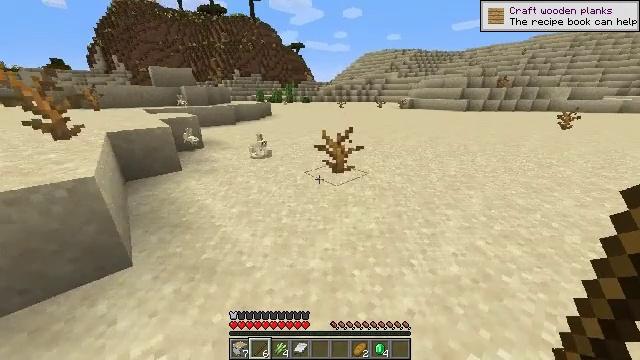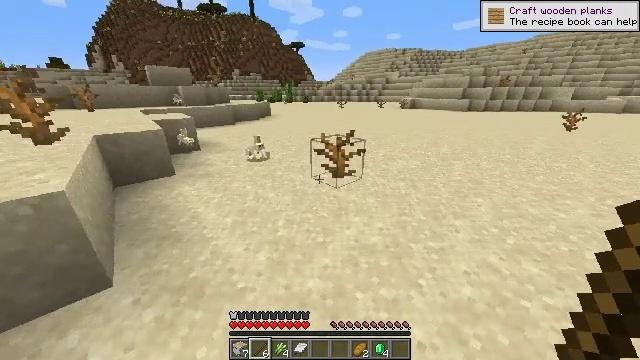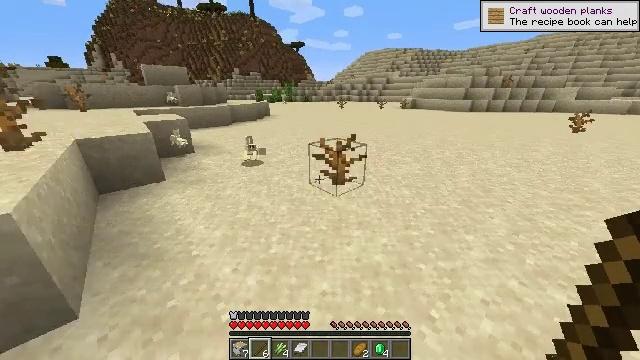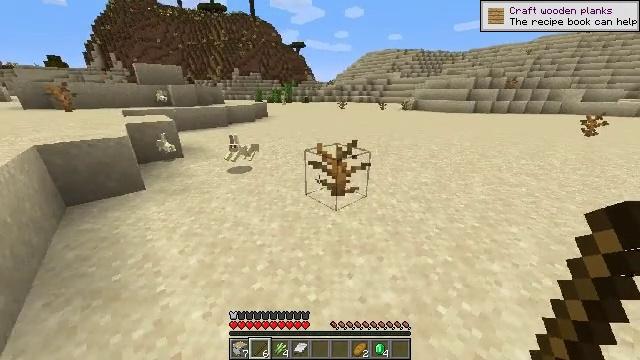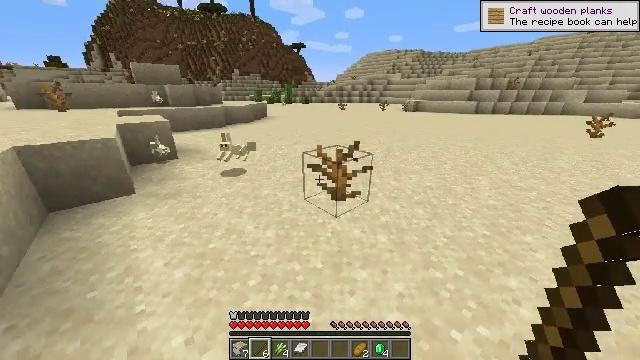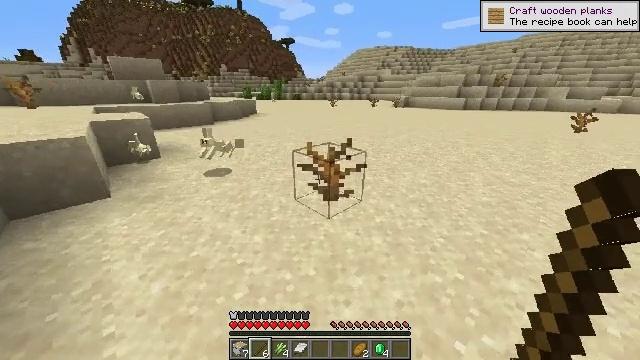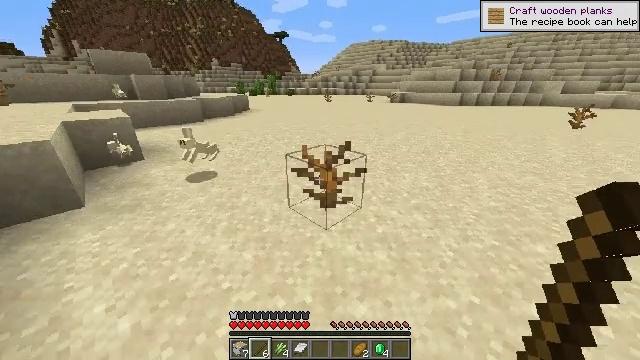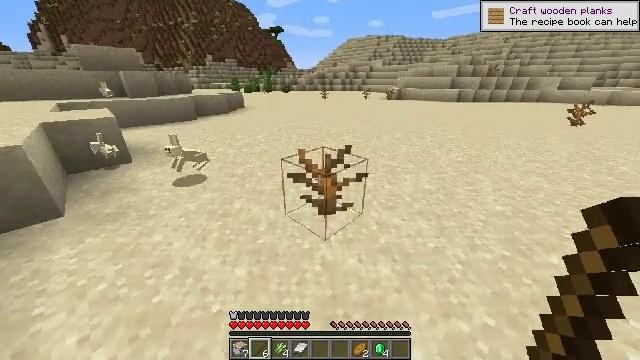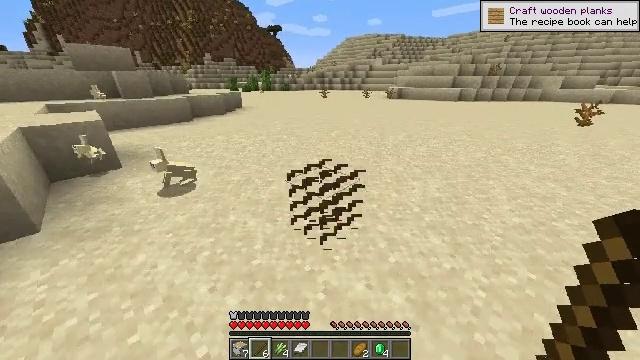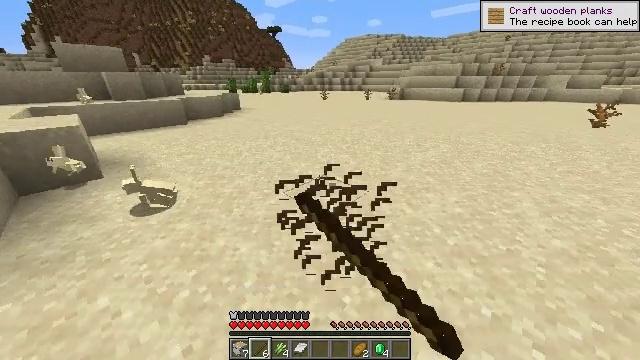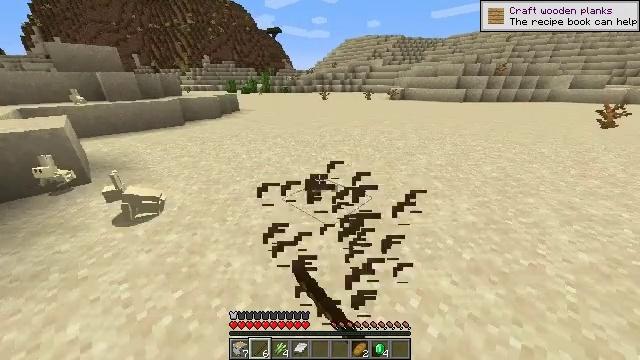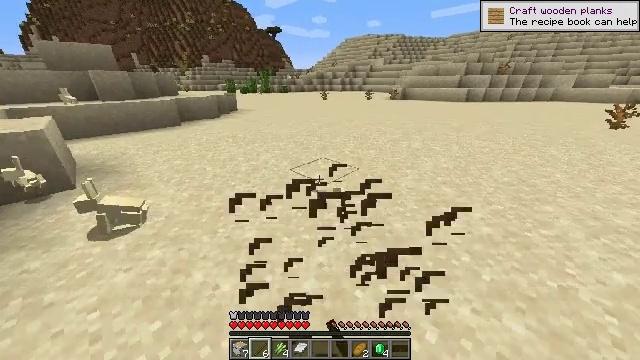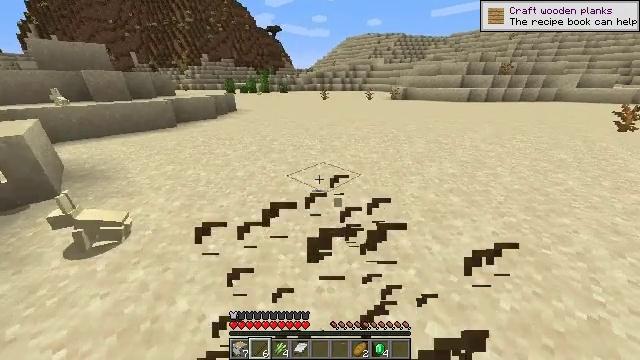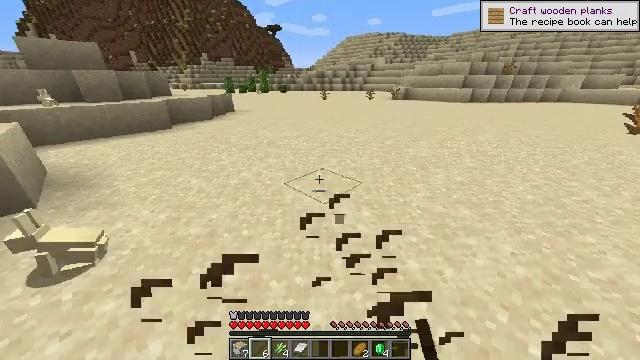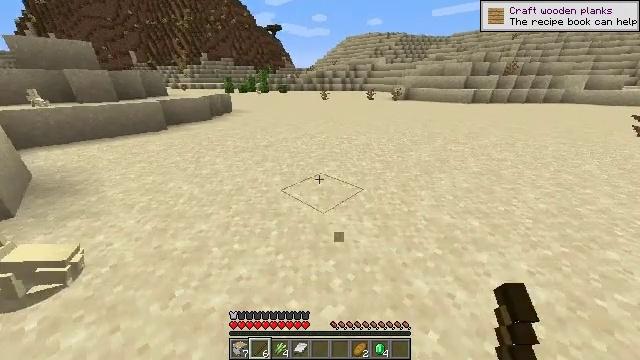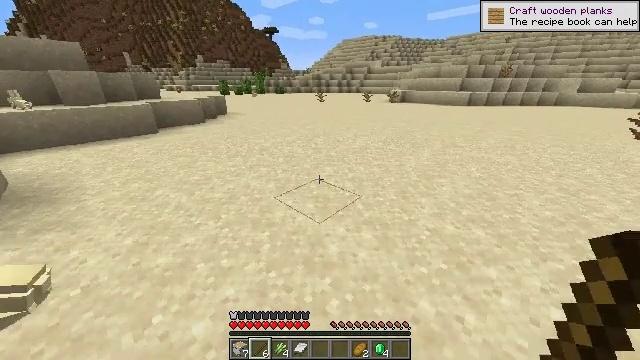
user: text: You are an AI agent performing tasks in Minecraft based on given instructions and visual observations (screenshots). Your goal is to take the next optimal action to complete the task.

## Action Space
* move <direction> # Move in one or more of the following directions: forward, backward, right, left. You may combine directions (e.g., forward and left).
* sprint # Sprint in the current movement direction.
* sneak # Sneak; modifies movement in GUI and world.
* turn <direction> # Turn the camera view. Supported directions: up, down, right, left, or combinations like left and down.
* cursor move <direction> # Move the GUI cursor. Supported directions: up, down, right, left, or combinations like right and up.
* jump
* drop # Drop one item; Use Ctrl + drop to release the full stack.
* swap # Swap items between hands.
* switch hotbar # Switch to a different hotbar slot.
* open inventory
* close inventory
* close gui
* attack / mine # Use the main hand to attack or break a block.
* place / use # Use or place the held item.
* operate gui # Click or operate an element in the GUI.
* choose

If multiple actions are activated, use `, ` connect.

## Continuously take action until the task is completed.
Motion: motion action
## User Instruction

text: Gather a dead bush.
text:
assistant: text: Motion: move forward
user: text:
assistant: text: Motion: move forward
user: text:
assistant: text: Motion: move forward
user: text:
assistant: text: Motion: move forward
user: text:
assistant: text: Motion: move forward, turn right
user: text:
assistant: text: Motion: move forward, turn right
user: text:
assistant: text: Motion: move forward
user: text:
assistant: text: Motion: move forward, attack / mine
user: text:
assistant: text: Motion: move forward, attack / mine
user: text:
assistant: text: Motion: move forward
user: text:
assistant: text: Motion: move forward
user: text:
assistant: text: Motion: move forward
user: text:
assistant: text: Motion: move forward
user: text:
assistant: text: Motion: move forward
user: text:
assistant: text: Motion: move forward
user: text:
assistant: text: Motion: move forward, turn right
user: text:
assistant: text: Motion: move forward, turn right
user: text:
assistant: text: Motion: move forward, turn right
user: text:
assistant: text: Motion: move forward
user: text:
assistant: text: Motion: move forward
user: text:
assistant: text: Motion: move forward
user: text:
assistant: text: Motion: move forward
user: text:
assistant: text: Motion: move forward
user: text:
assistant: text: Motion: move forward
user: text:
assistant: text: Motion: move forward
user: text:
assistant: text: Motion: move forward
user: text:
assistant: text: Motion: move forward
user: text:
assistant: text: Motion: move forward
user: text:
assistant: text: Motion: move forward
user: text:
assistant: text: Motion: move forward